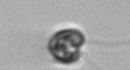
Label: flagellate_morphotype1